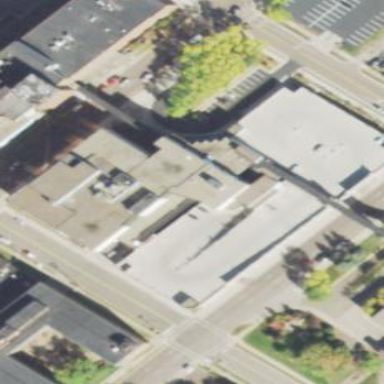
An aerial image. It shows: Hospital building.